Question: I'm extremely confused by a certain element of how pygame image to string works. I'm attempting to get this image as a string:

Now what i was expecting was a long line of one color code followed by a long line of the other color code. What i received was 2 colors of the same type, followed by another two of the other type, followed by the first 2 colors, followed by the second color code and so on until i reached the end of the image. This is incredibly confusing to me and i was wondering if someone can possibly give me some insight into this. For the program I'm working on to work essentially i need the first case (Long string of one color followed by a long string of the other) and I'm wondering the following things
1. Why does this occur? More specifically why the image code essentially a long striped string
2. Is there a way i can fix this? For example a different library or something of the like
3. If there is no other library or something simple like that. Is there a more complex way of fixing this issue
Here are some things you may need:
The output string resulting from the pygame image to string command:
> b'yyyyyyyyyyyyyyyyyyyyyyyyyyyyyyyyyyyyyyyyyyyyyyyyyyyyyyyyyyyyyyyyyyyyyyyyyyyyyyyyyyyyyyyyyyyyyyyyyyyyyyyyyyyyyyyyyyyyyyyyyyyyyyyyyyyyyyyyyyyyyyyyyyyyyyyyyyyyyyyyyyyyyyyyyyyyyyyyyyyyyyyyyyyyyyyyyyyyyyyyyyyyyyyyyyyyyyyyyyyyyyyyyyyyyyyyyyyyyyyyyyyyyyyyyyyyyyyyyyyyyyyyyyyyyyyyyyyyyyyyyyyyyyyyyyyyyyyyyyyyyyyyyyyyyyyyyyyyyyyyyyyyyyyyyyyyyyyyyyyyyyyyyyyyyyyyyyyyyyyyyyyyyyyyyyyyyyyyyyyyyyyyyyyyyyyyyyyyyyyyyyyyyyyyyyyyyyyyyyyyyyyyyyyyyyyyyyyyyyyyyyyyyyyyyyyyyyyyyyyyyyyyyyyyyyyyyyyyyyyyyyyyyyyyyyyyyyyyyyyyyyyyyyyyyyyyyyyyyyyyyyyyyyyyyyyyyyyyyyyyyyyyyyyyyyyyyyyyyyyyyyyyyyyyyyyyyyyyyyyyyyyyyyyyyyyyyyyyyyyyyyyyyyyyyyyyyyyyyyyyyyyyyyyyyyyyyyyyyyyyyyyyyyyyyyyyyyyyyyyyyyyyyyyyyyyyyyyyyyyyyyyyyyyyyyyyyyyyyyyyyyyyyyyyyyyyyyyyyyyyyyyyyyyyyyyyyyyyyyyyyyyyyyyyyyyyyyyyyyyyyyyyyyyyyyyyyyyyyyyyyyyyyyyyyyyyyyyyyyyyyyyyyyyyyyyyyyyyyyyyyyyyyyyyyyyyyyyyyyyyyyyyyyyyyyyyyyyyyyyyyyyyyyyyyyyyyyyyyyyyyyyyyyyyyyyyyyyyyyyyyyyyyyyyyyyyyyyyyyyyyyyyyyyyyyyyyyyyyyyyyyyyyyyyyyyyyyyyyyyyyyyyyyyyyyyyyyyyyyyyyyyyyyyyyyyyyyyyyyyyyyyyyyyyyyyyyyyyyyyyyyyyyyyyyyyyyyyyyyyyyyyyyyyyyyyyyyyyyyyyyyyyyyyyyyyyyyyyyyyyyyyyyyyyyyyyyyyyyyyyyyyyyyyyyyyyyyyyyyyyyyyyyyyyyyyyyyyyyyyyyyyyyyyyyyyyyyyyyyyyyyyyyyyyyyyyyyyyyyyyyyyyyyyyyyyyyyyyyyyyyyyyyyyyyyyyyyyyyyyyyyyyyyyyyyyyyyyyyyyyyyyyyyyyyyyyyyyyyyyyyyyyyyyyyyyyyyyyyyyyyyyyyyyyyyyyyyyyyyyyyyyyyyyyyyyyyyyyyyyyyyyyyyyyyyyyyyyyyyyyyyyyyyyyyyyyyyyyyyyyyyyyyyyyyyyyyyyyyyyyyyyyyyyyyyyyyyyyyyyyyyyyyyyyyyyyyyyyyyyyyyyyyyyyyyyyyyyyyyyyyyyyyyyyyyyyyyyyyyyyyyyyyyyyyyyyyyyyyyyyyyyyyyyyyyyyyyyyyyyyyyyyyyyyyyyyyyyyyyyyyyyyyyyyyyyyyyyy'
(Would have used pastebin, stackoverflow blocked me from using it. It has good reason but this is not code that i can clearly demonstrate)
I believe that's everything.
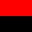
Answer: A standard method of storing image data is as a "bitmap", where each pixel is represented by 32 bits: first 8 bits red, second 8 bits green, third 8 bits blue, last 8 bits alpha (transparency). Four bytes describe one pixel, so therefore the second pixel begins at the fifth byte and so on. Pygame does not, unfortunately, document how the pixels are mapped to the string. So you have to guess.
Assuming the above description is correct, you could get all the pixels of a particular color with Python slice notation. If the list of all the pixels is named 'all_pixels', then the pixels of each color are simply:
'''
red_pixels = all_pixels[0::4]
green_pixels = all_pixels[1::4]
blue_pixels = all_pixels[2::4]
'''